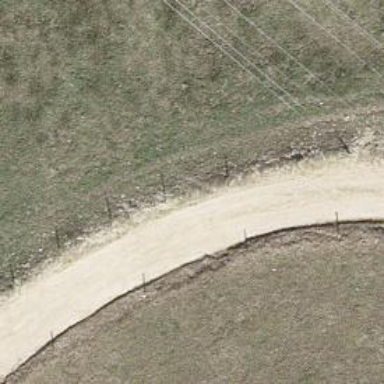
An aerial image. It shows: Well-maintained track road with grade 1 tracktype.